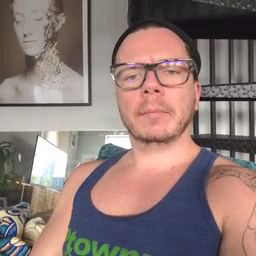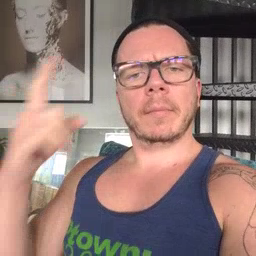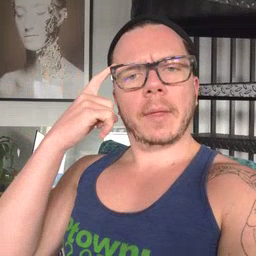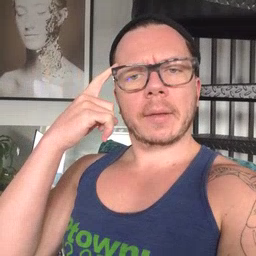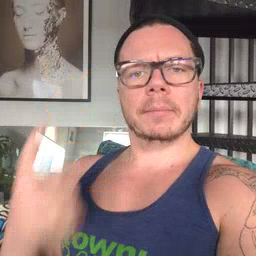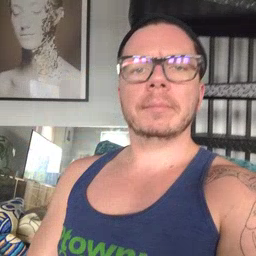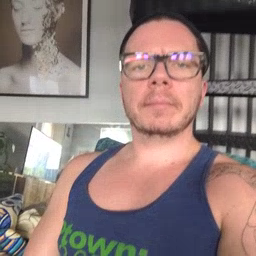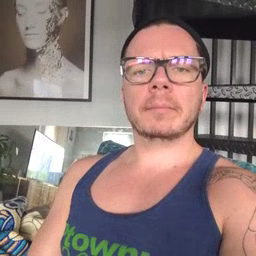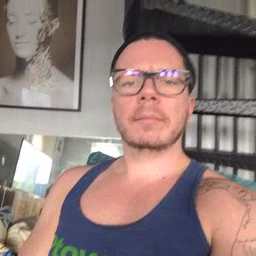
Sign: think